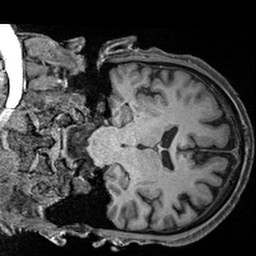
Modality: T1w
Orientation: coronal
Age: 72
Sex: male
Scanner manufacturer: siemens
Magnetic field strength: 3 T
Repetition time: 2.4 s
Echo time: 0.0022 s